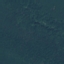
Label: Forest